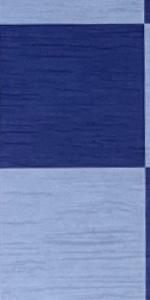
Label: Empty